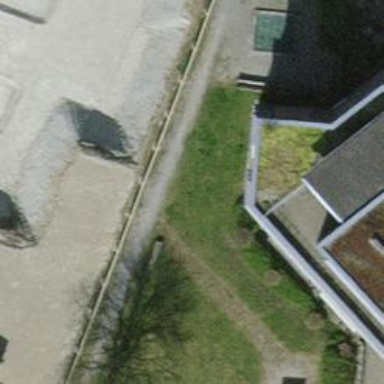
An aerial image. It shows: Parking entrance.